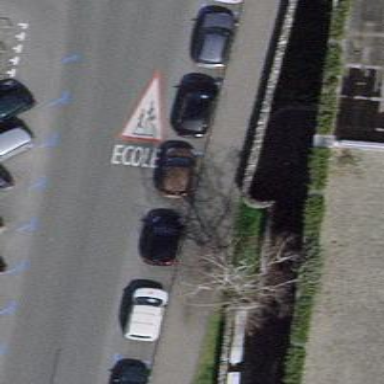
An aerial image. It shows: Street-side parking area with parallel orientation on asphalt surface.